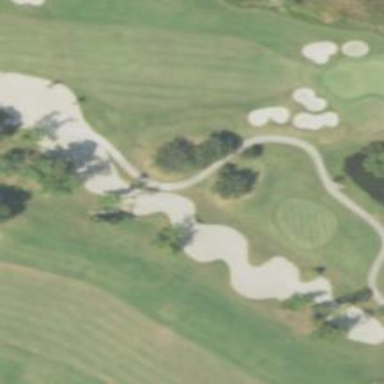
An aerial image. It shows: Golf bunker filled with sandy terrain.